Field crop: maize
Growth stage: 2
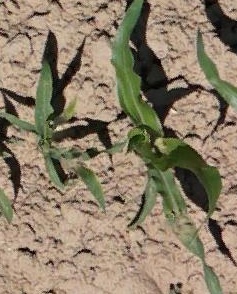
Species: maize